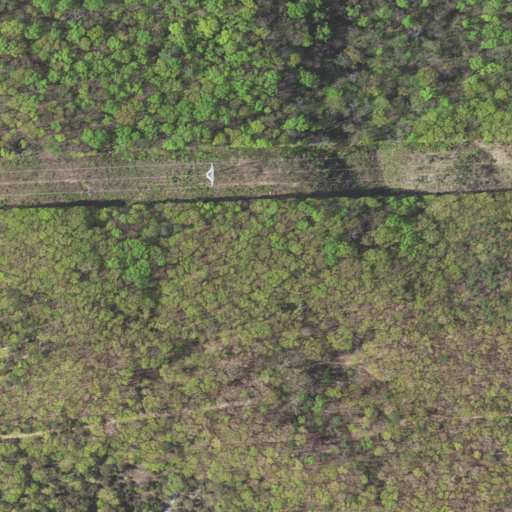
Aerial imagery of mountain in Virginia named Catawba Mountain containing deciduous forest, mixed forest, and grassland